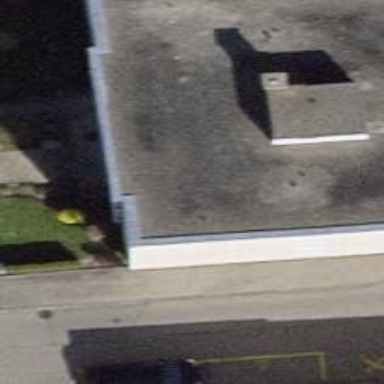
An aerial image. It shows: Building with apartments and flat roof.